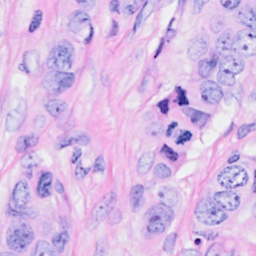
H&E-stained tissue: Breast